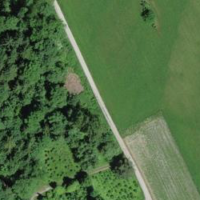
EUNIS habitat code: 52
Species observed at this site:
Humulus lupulus